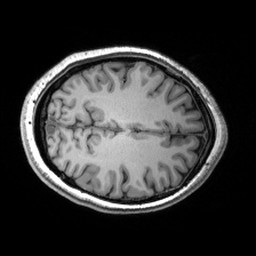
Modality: T1w
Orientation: axial
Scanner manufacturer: siemens
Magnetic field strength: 3 T
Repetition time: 2.53 s
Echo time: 0.00299 s